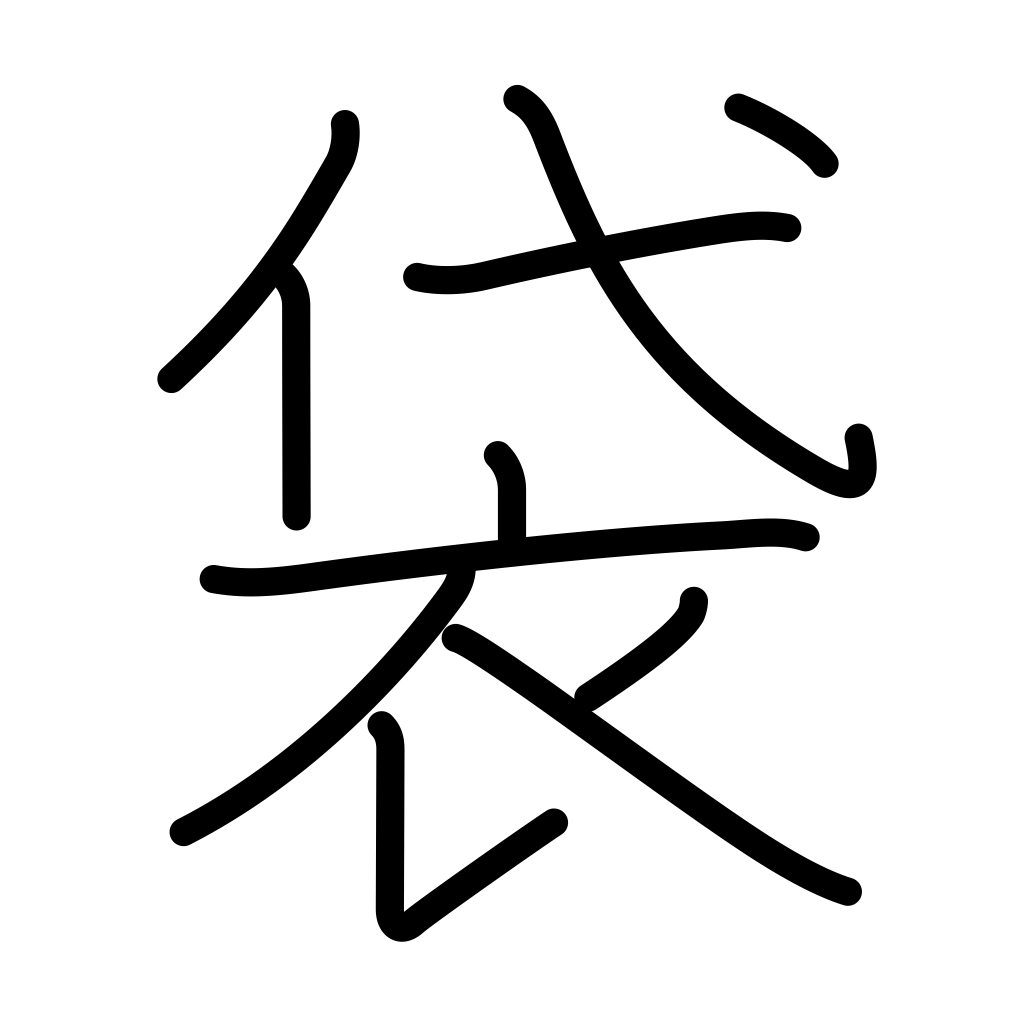
Meaning: sack, bag, pouch